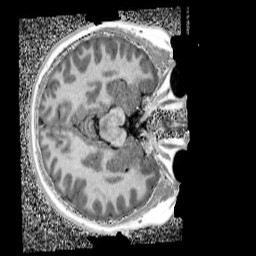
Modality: UNIT1_denoised
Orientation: axial
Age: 12
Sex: female
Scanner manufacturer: siemens
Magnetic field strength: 3 T
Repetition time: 4 s
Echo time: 0.00299 s